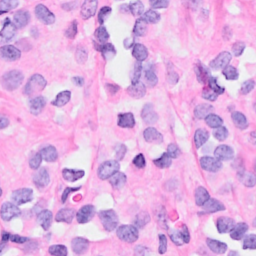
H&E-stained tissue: Breast